Interaction volume radius: 5 \u00c5
Interaction volume height: 15 \u00c5
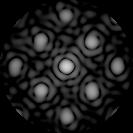
Disorder parameter: 0.1733